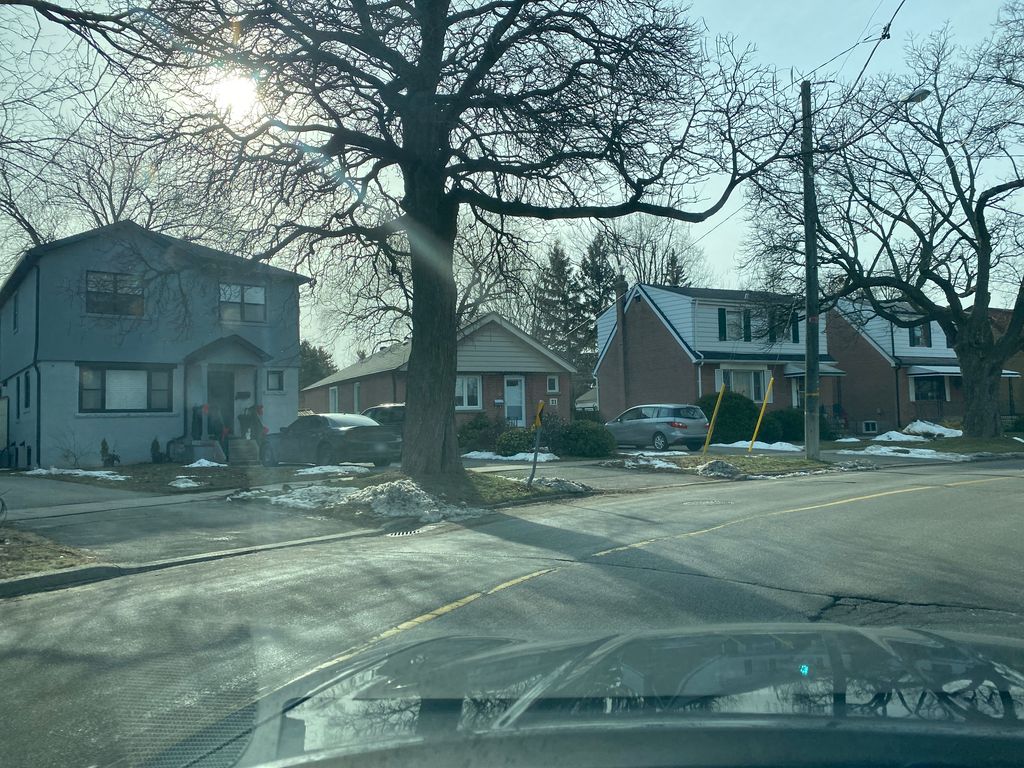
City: toronto